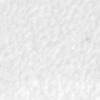
Label: no_change